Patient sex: F
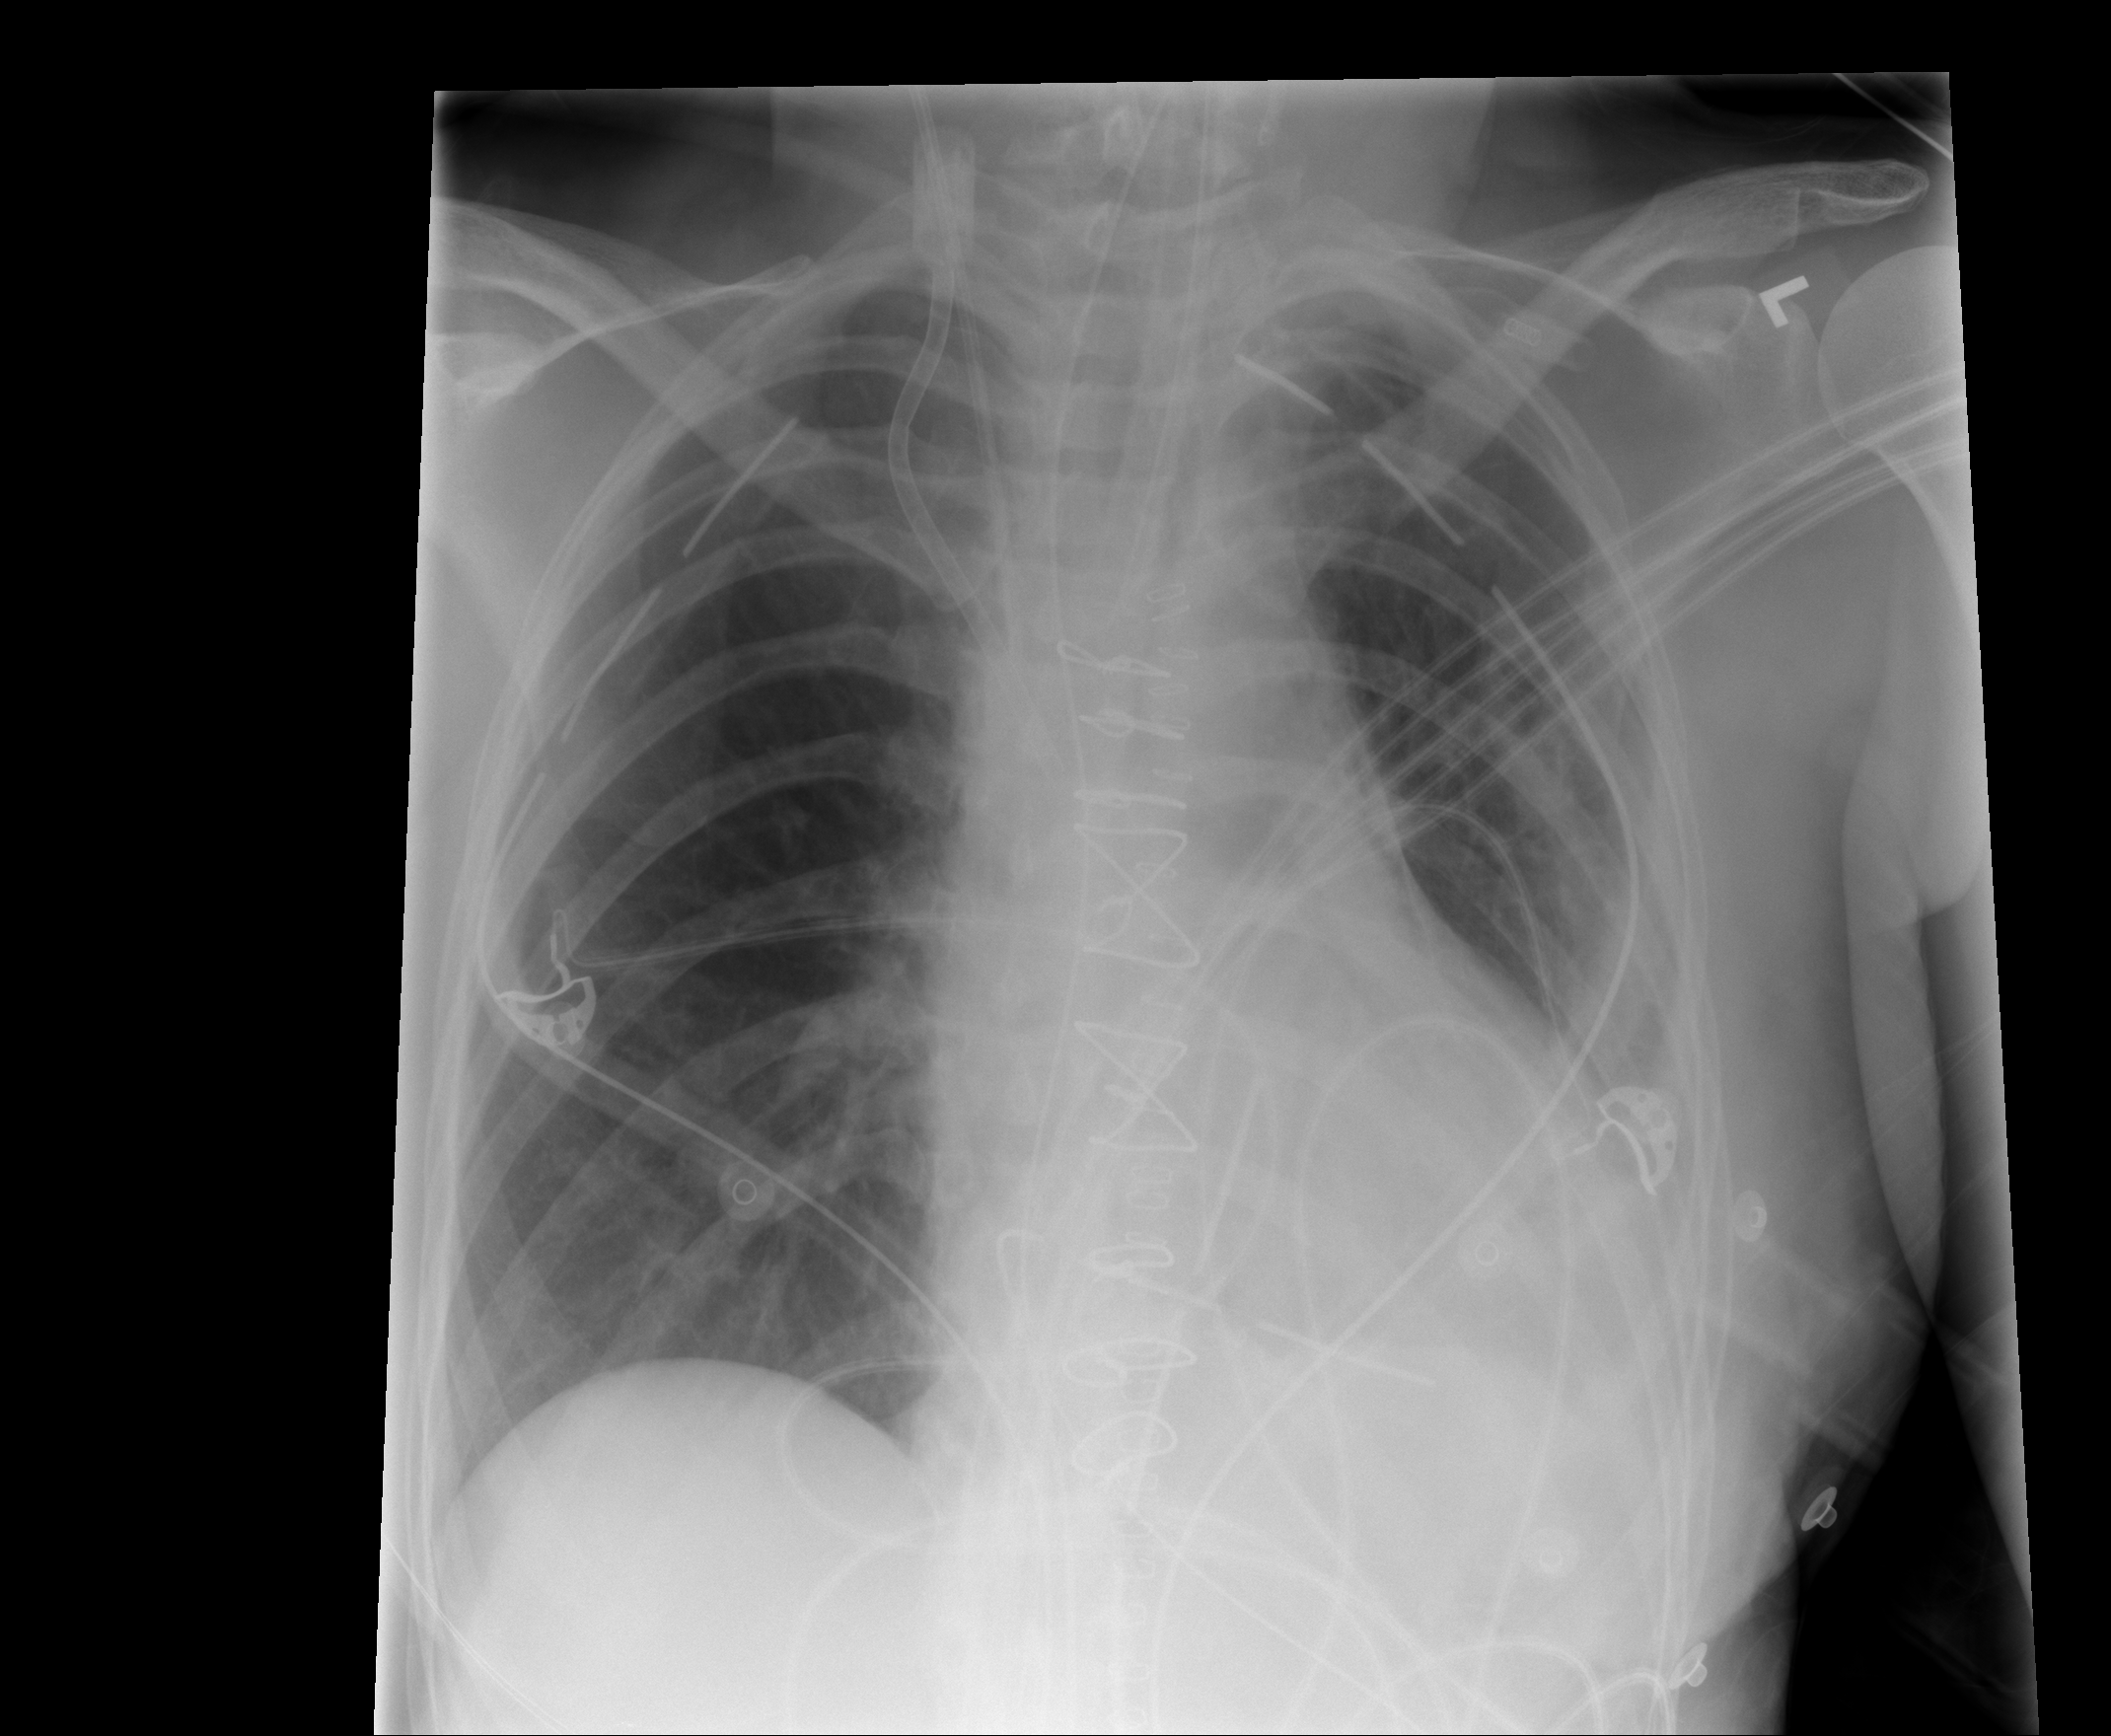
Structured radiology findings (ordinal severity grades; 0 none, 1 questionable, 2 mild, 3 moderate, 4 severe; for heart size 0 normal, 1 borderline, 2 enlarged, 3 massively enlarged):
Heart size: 2
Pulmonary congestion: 0
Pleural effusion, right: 0
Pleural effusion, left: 2
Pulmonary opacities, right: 0
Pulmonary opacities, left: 0
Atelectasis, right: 0
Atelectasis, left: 2